Question: I am dealing with manual image crop functionality. For this am drawing CAShapeLayer with four coordinates called topLeft, topRight, bottomRight and bottomLeft. User can pan the points and select the crop area.
I am stuck at converting these points to Core image coordinates and further cropping with CIPerspectiveTransform.

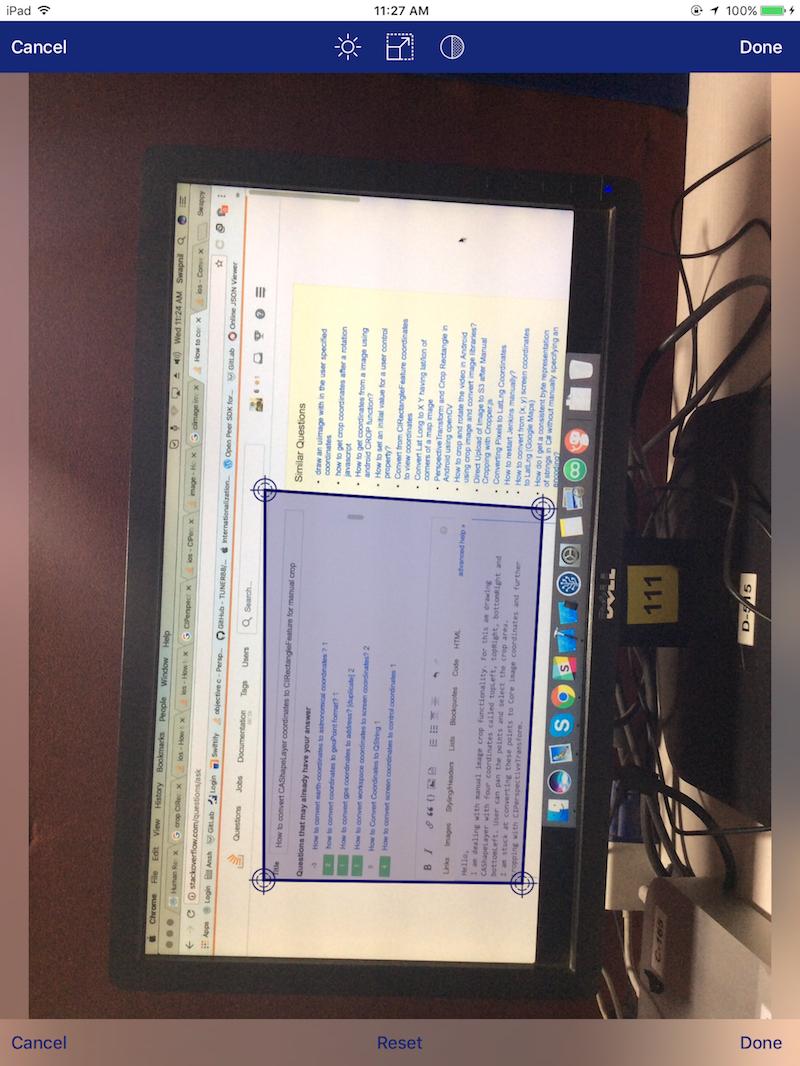
Answer: Set image to imageView And masking imageView with shape layer.
'''
self.imageView = img
imageView.layer.mask = shapeLayer // set here your shape layer
'''
Now your imageView have crop image.
Get image from current context as follow
'''
UIGraphicsBeginImageContextWithOptions(imageView.bounds.size, false, 0);
imageView.layer.render(in: UIGraphicsGetCurrentContext()!)
let image = UIGraphicsGetImageFromCurrentImageContext();
UIGraphicsEndImageContext();
// check cropping image
let resultImageView = UIImageView(frame: self.view.frame)
resultImageView.image = image
self.view.addSubview(resultImageView)
'''